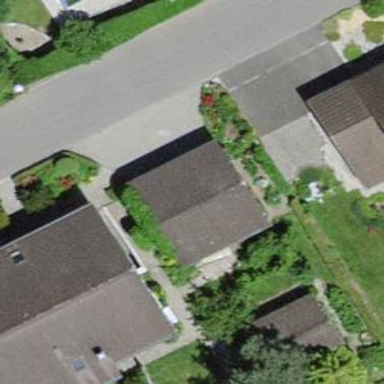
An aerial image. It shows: Garage building.